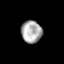
Tissue: lung
Cell type: Epithelial cells
Senescence score: 0.2145
Nuclear area (px): 454
Mean DAPI intensity: 169.396